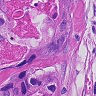
Metastatic tissue present: yes